Interaction volume radius: 10 \u00c5
Interaction volume height: 15 \u00c5
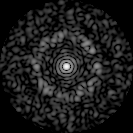
Disorder parameter: 0.842